Interaction volume radius: 5 \u00c5
Interaction volume height: 10 \u00c5
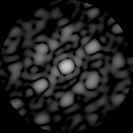
Disorder parameter: 0.5345